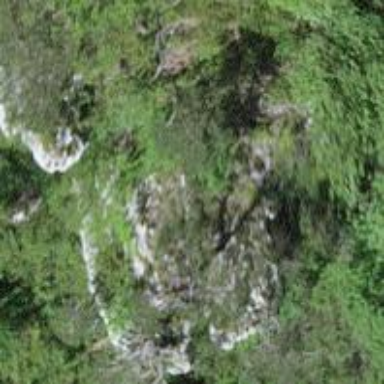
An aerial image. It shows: Cliff in nature.